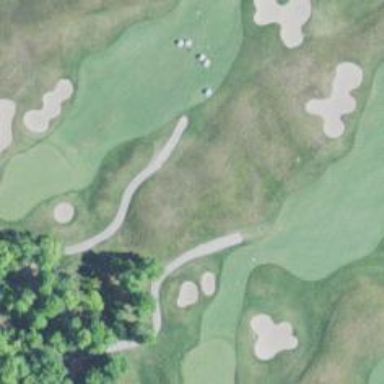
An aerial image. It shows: Path used for both walking and golf.